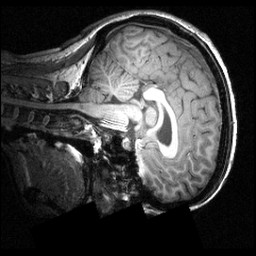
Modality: T1w
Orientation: sagittal
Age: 16
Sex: female
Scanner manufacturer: siemens
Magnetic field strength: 3.951 T
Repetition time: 1.5 s
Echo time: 0.00335 s